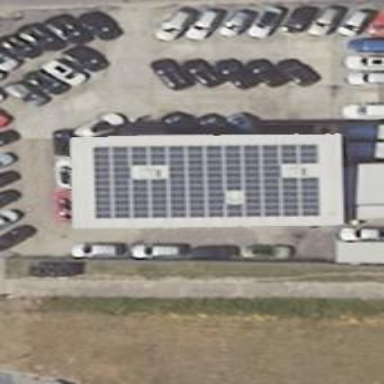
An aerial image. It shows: Car shop building.